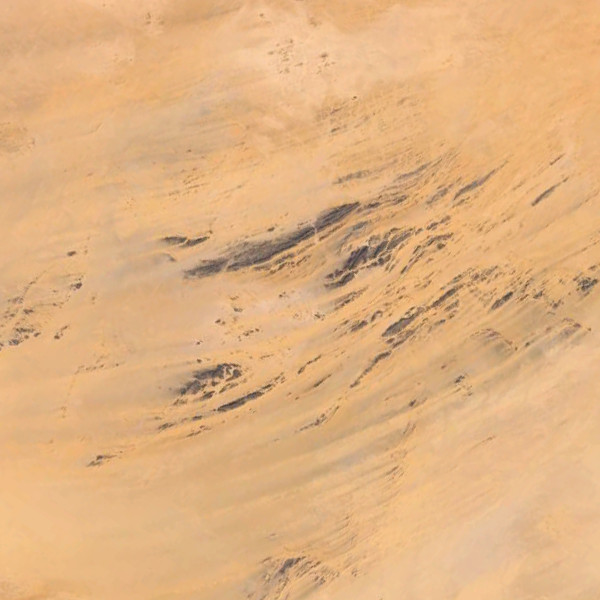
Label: Desert